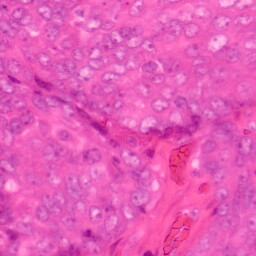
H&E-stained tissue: Colon